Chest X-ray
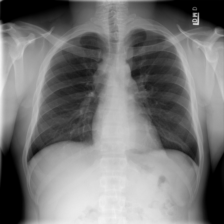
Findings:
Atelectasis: negative
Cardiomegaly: negative
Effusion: negative
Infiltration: negative
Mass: negative
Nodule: negative
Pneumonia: negative
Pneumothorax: negative
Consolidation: negative
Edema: negative
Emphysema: negative
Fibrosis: negative
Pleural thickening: negative
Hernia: negative